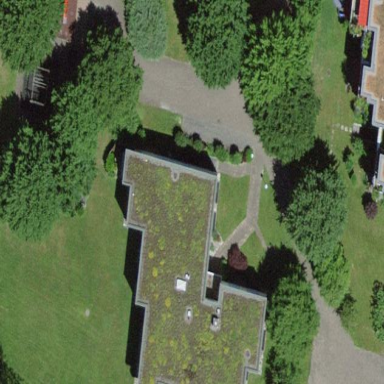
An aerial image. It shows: Building with apartments and flat roof.